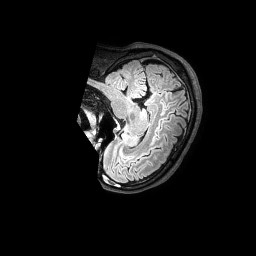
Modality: FLAIR
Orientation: sagittal
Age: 39
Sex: male
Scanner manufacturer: philips
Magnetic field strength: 3 T
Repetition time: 4.8 s
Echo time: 0.2926 s